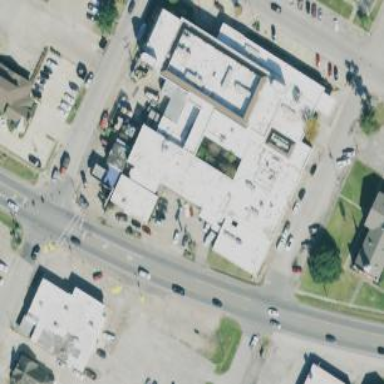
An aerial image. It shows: Healthcare facility identified as hospital.